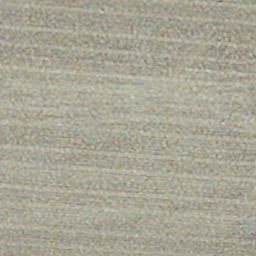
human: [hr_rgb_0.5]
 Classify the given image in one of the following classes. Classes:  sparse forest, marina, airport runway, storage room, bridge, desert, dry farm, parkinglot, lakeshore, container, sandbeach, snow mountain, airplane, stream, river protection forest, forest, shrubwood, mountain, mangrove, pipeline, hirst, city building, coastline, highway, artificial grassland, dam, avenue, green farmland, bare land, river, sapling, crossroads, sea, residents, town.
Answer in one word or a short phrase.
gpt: dry farm